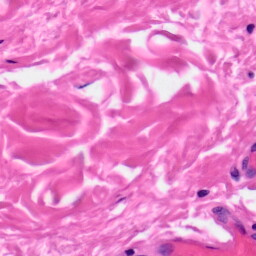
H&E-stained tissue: Skin